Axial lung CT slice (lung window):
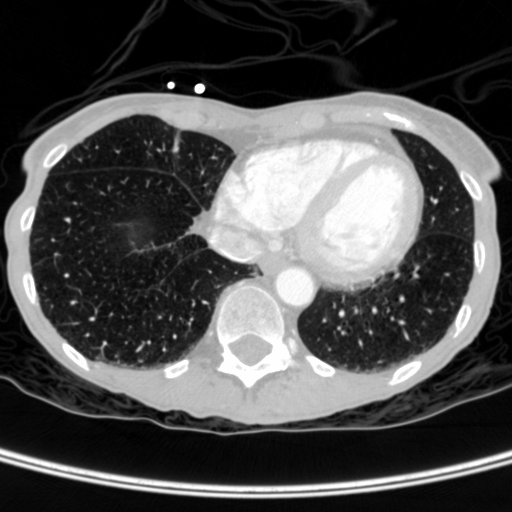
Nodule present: no